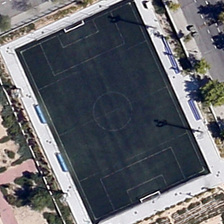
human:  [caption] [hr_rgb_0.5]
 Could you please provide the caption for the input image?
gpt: a playground area surrounded by gray high way and ecru floor .

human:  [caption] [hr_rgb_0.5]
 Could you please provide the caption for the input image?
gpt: a rectangle playground while with white road surrounded .

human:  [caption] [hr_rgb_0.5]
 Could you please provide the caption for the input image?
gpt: a black playground with white road while surrounded by some dark green plants .

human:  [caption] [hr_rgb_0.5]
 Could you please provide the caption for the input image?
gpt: a playground with black floor in the middle .

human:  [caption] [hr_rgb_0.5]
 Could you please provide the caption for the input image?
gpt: several roads and some green trees are around a football field .